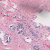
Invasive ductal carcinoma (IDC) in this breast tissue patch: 1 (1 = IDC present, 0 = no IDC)